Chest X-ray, PA view. Patient: 53 years old, sex F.
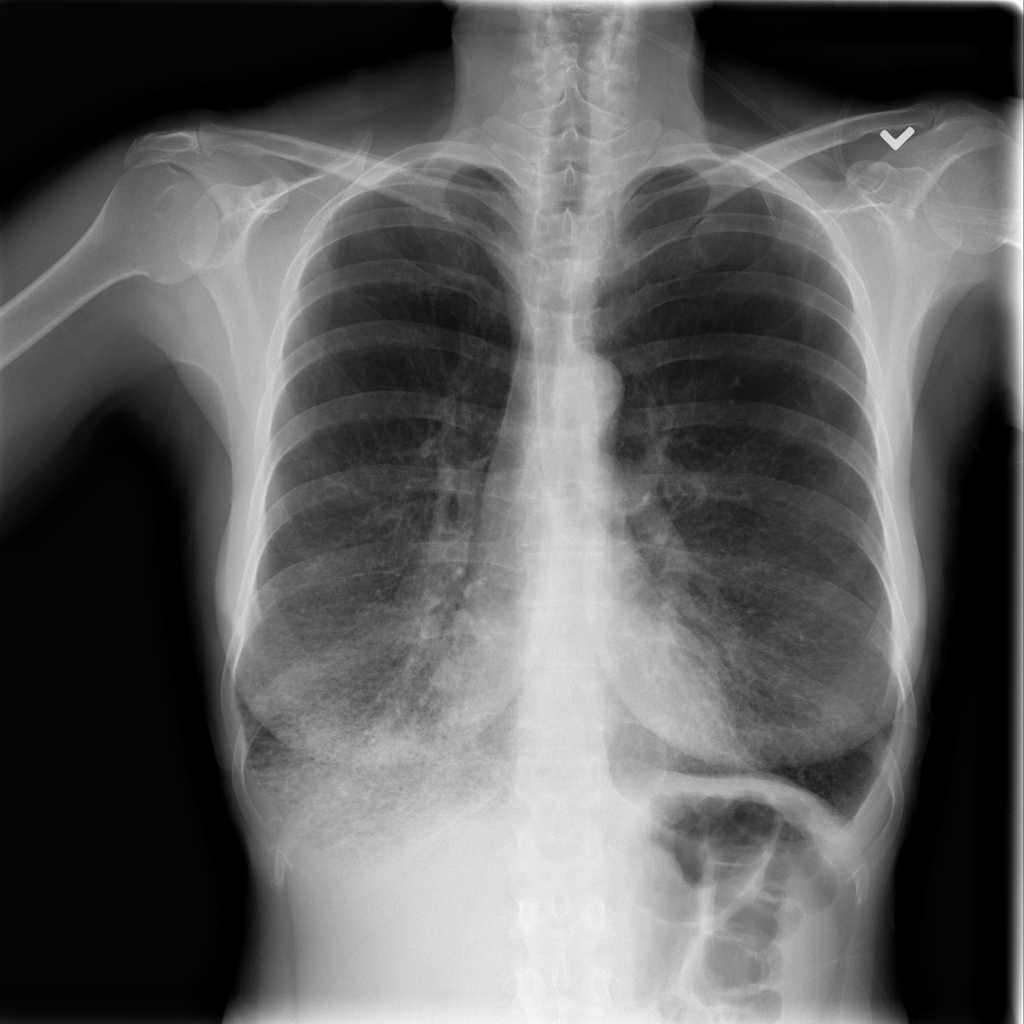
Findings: Effusion, Pleural_Thickening, Pneumothorax